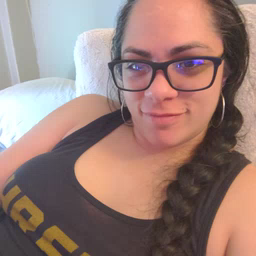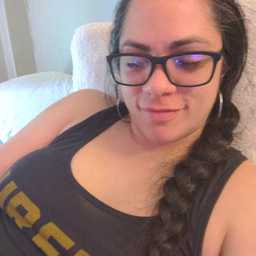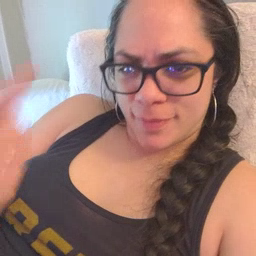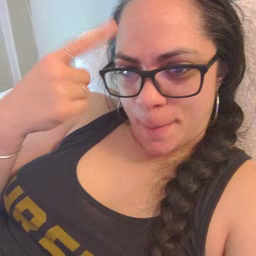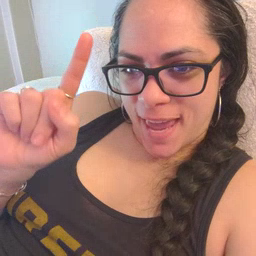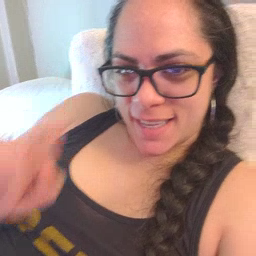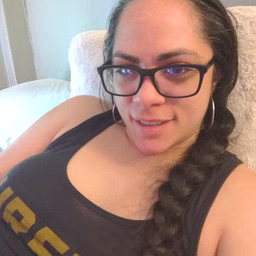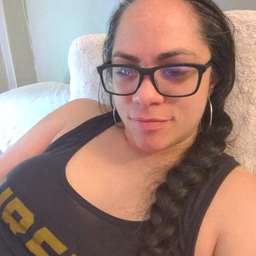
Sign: penny